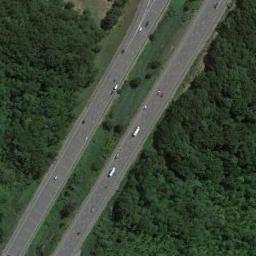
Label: freeway